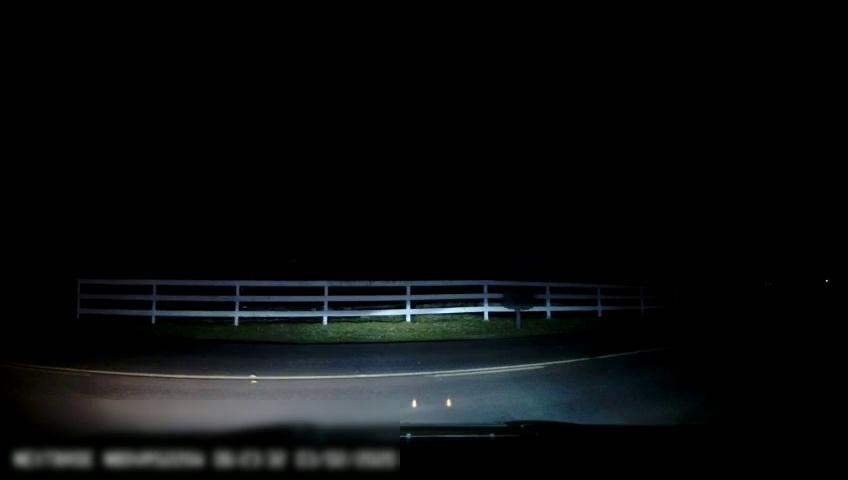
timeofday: Night
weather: Other
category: Drivable Space
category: Lanes | Current Lane
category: Lanes | Alternate Lane